Question: I have successfully been using tailable cursors in Pymongo for 2 years without a hitch, but all of a sudden, today, my identical code is throwing an "unexpected keyword" error:

I upgraded to 3.0 Mongo a few weeks ago and it was still working fine, but perhaps a new pymongo version now does it differently as I just installed a new version (3.0.1) today? Previously it was pymongo 2.6.3. My code:
'''
cursor = refreq.find(tailable = True, await_data = True)
while cursor.alive:
xxx
'''
So basically anytime something is inserted into refreq collection I want to know about it, without polling. Used to work fine. Pymongo version 3.0.1 recently installed (today).
Tried to put in an empty dict too
'''
cursor = refreq.find({}, tailable = True, await_data = True)
'''
but still gives the identical error. Has something changed?
Here is the full thread code, for reference:
'''
def handleRefRequests(db, refqueue):
""" handles reference data requests. It's threaded. Needs the database id.
will create a capped collection and constantly poll it for new requests"""
print("Dropping the reference requests collection")
db.drop_collection("bbrefrequests")
print("Recreating the reference requests collection")
db.create_collection("bbrefrequests", capped = True, size = 100 * <PHONE>) # x * megabytes
refreq = db.bbrefrequests
# insert a dummy record otherwise exits immediately
refreq.insert({"tickers":"test", "fields":"test", "overfields":"test", "overvalues":"test", "done": False})
cursor = refreq.find({}, tailable = True, await_data = True)
while cursor.alive:
try:
post = cursor.next()
if ("tickers" in post) and ("fields" in post) and ("done" in post): # making sure request is well formed
if post["tickers"] != "test":
refqueue.put(post)
except StopIteration:
time.sleep(0.1)
if not runThreads:
print("Exiting handleRefRequests thread")
break
'''
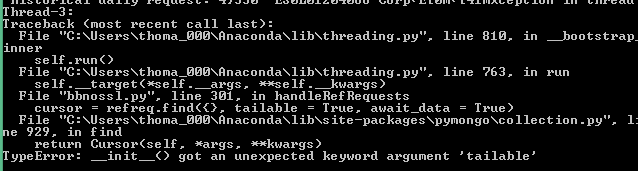
Answer: In pymongo 3.0, <URL> takes a 'cursor_type' option for this. The 'tailable' and 'await_data' parameters have been removed.
So it should be:
'''
cursor = refreq.find(cursor_type = CursorType.TAILABLE_AWAIT)
'''